Question: Before I begin, I would like to state that I KNOW the Apple Guidelines state that two popovers "should not" be on screen at one time, and that my app will likely get rejected if it do this, but I wanted opinions as to how this might work. Here is my dilemma:
The iPad doesn't have a numerical-only keyboard (it simply displays the normal keyboard). So I made a numerical keypad control in a popover (for elsewhere in the app) for ease of number entry.
I have a several fields in a popover that only allow numbers in them (by way of refusing any non-numerical keyboard input). Unfortunately, this means that now 90% of the keyboard is unresponsive when entering into these fields - and the numbers aren't even in the front "page" of the keyboard!
However, if I make the fields in the popover popup the numerical keyboard, this user interface confusion is eliminated! (aside: they call them guidelines, yet they enforce them like hard-and-fast rules, right? :/ )

I'm asking opinions on what I should do here: should I go with one option or the other, or is there a third method I could use?
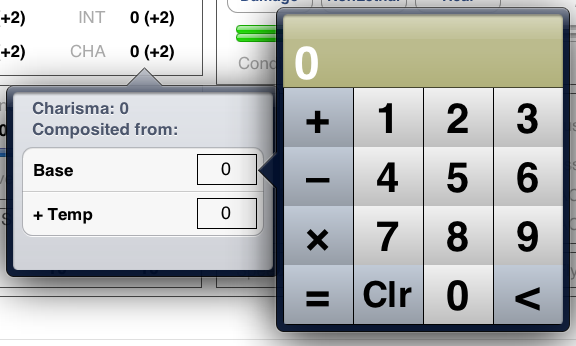
Answer: The correct way to create a custom input layout that appears in place of the normal keyboard is described here: <URL>
Also, you get the iPad to show the numbers on the "front page" of the keyboard by settings the text field's keyboardType to 'UIKeyboardTypeNumbersAndPunctuation'.